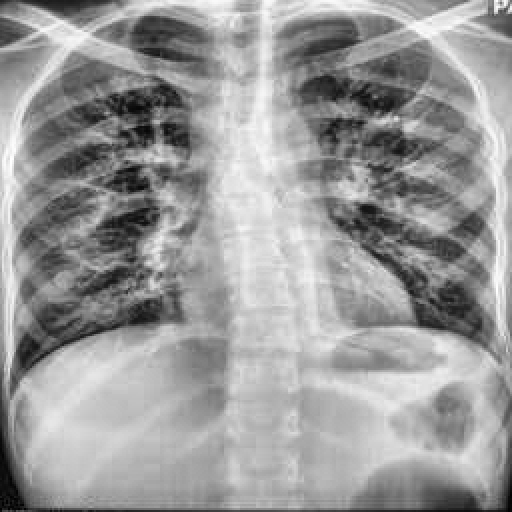
Finding: TUBERCULOSIS